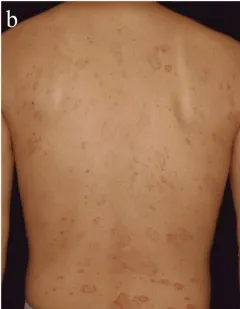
Clinical presentation. And a Christmas-tree pattern on his back.
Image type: medical_photograph (skin_photograph)